Question: I have some problems with a project and am on a thight deadline.
The problem:
For a webproject the header consists of a full-width background slider and a menu containing the logo and menu items see: (<URL>
The problem I have is the way it is divided, the red part acts as a slider. The logo has some space between the menu bar.
How would I go about the transparant space arround this logo?
What I have now is a 100% width div containing the list items and logo on top of it.
I can't figure out how to get the white space on the left and right of the logo while the menu bar is 100% width.

I hope the image (above) clarifies some as I just don't know how to handle this one.
Thanks in Advance,
- V
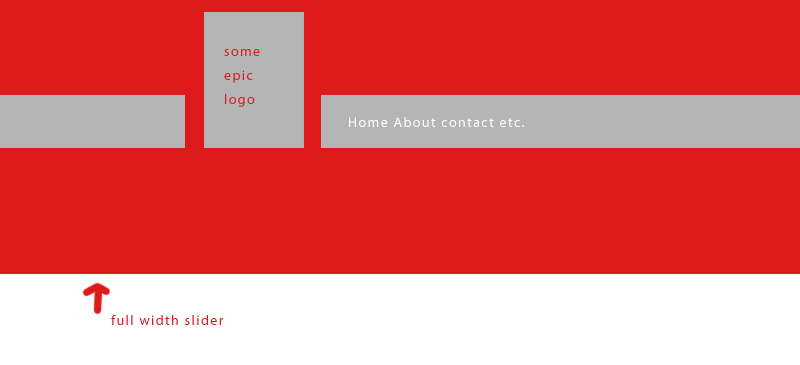
Answer: I got it fixed, dirty tho..
In the image the gray area is one big image with the center cut out so i can place the logo en menu in it so there is some transparant space left.